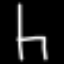
Label: chair